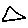
Label: triangle